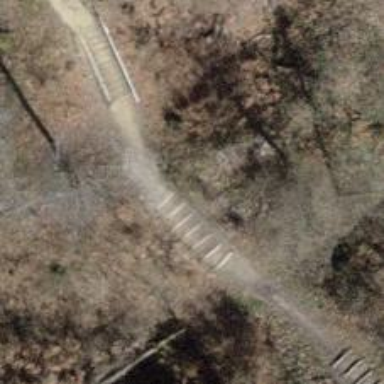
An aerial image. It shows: Gravel steps.